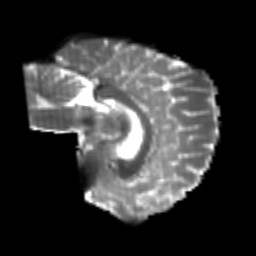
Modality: T2w
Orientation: sagittal
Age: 25
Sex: female
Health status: healthy
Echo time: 0.074 s